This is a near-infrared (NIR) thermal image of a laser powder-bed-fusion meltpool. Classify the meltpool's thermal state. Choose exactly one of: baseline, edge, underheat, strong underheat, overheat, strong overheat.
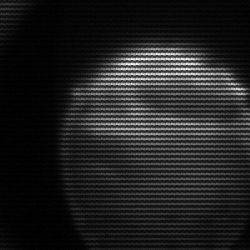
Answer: edge